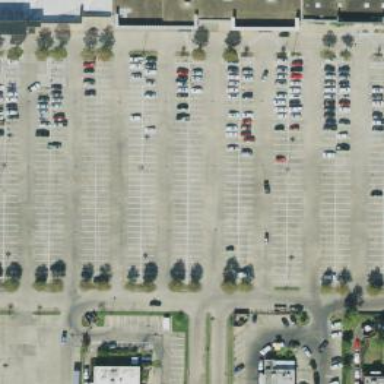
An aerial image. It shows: Parking space is available.